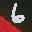
Label: 6